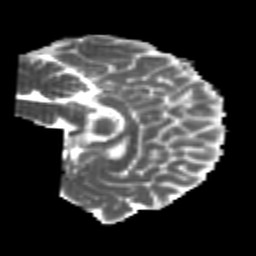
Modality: MD
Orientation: sagittal
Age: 23
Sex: female
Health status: healthy
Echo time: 0.074 s